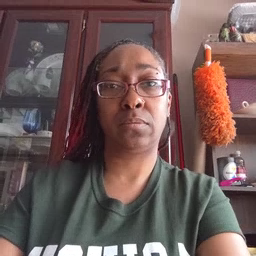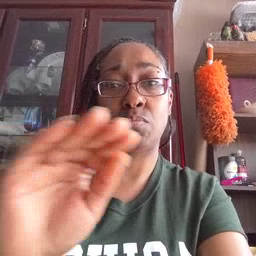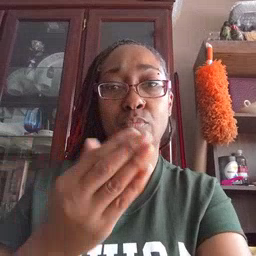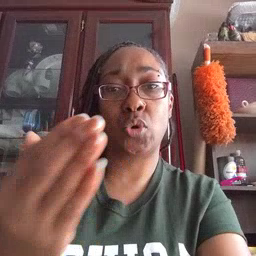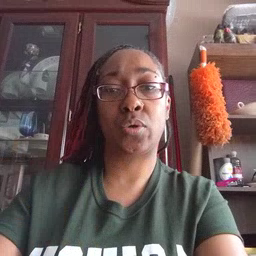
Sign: book